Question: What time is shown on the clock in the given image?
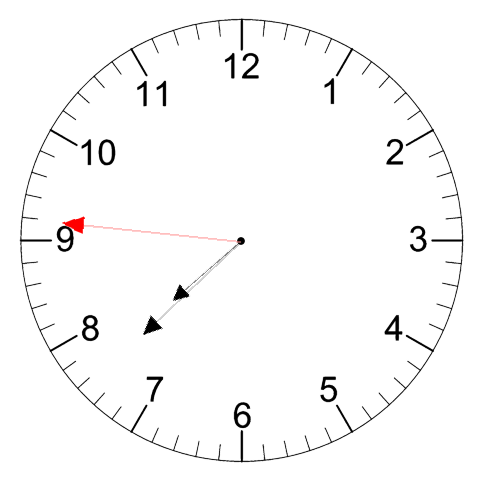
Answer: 07:37:46